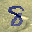
Label: 8